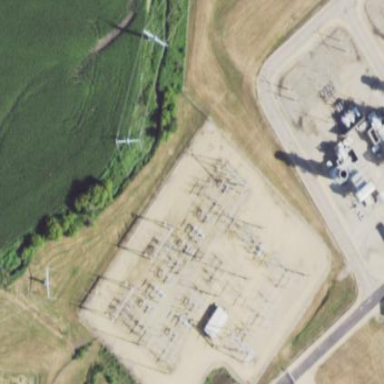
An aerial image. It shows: Power substation enclosed by fence.